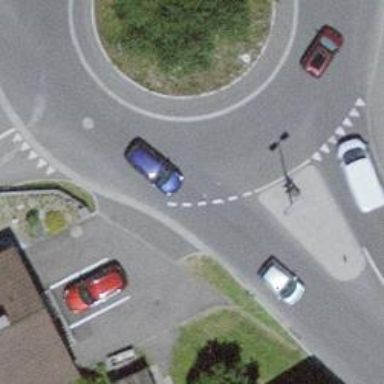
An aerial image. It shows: Secondary road made of asphalt leading to roundabout.